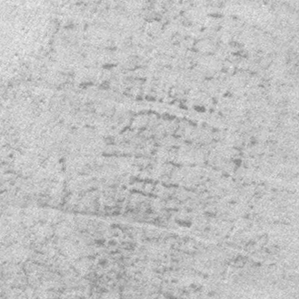
Label: frost